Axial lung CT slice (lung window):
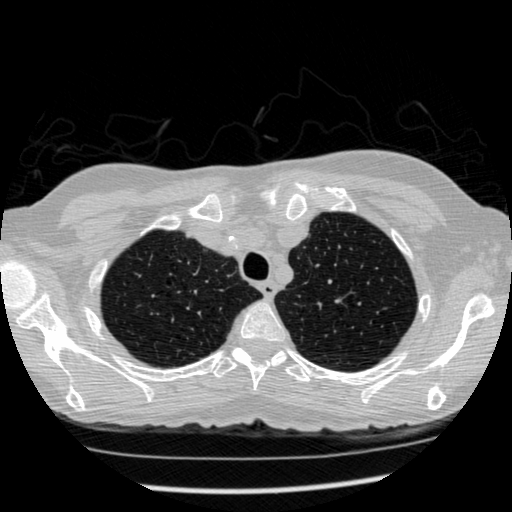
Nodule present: no